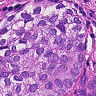
Metastatic tissue present: yes